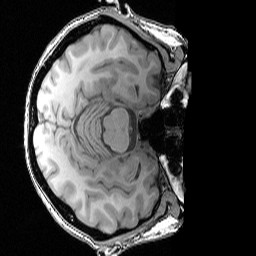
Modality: T1w
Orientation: axial
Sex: female
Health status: ill
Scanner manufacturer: siemens
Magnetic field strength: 3 T
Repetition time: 1.57 s
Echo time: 0.00342 s